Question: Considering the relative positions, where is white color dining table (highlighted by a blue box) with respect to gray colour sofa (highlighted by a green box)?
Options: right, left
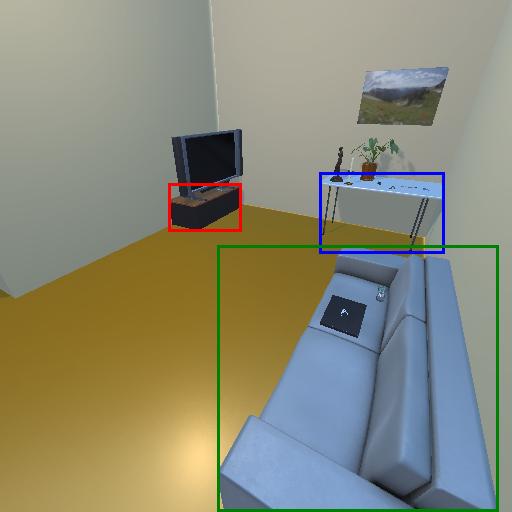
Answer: right